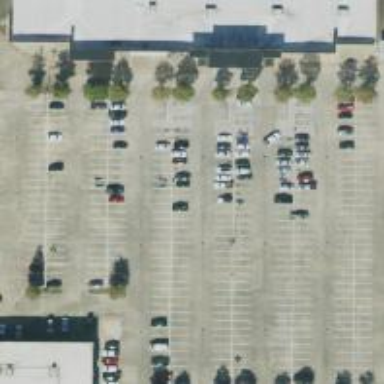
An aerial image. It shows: Parking space.